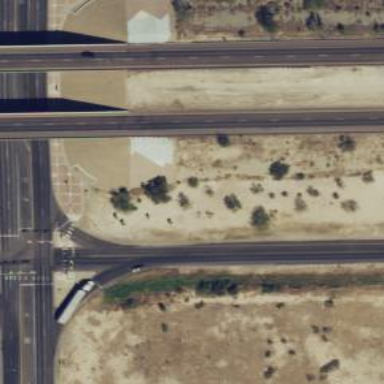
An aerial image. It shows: Asphalt tertiary road with frontage road.